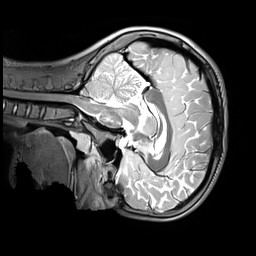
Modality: T2w
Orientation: sagittal
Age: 11
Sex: male
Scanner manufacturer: siemens
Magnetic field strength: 3 T
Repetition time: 3.2 s
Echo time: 0.408 s